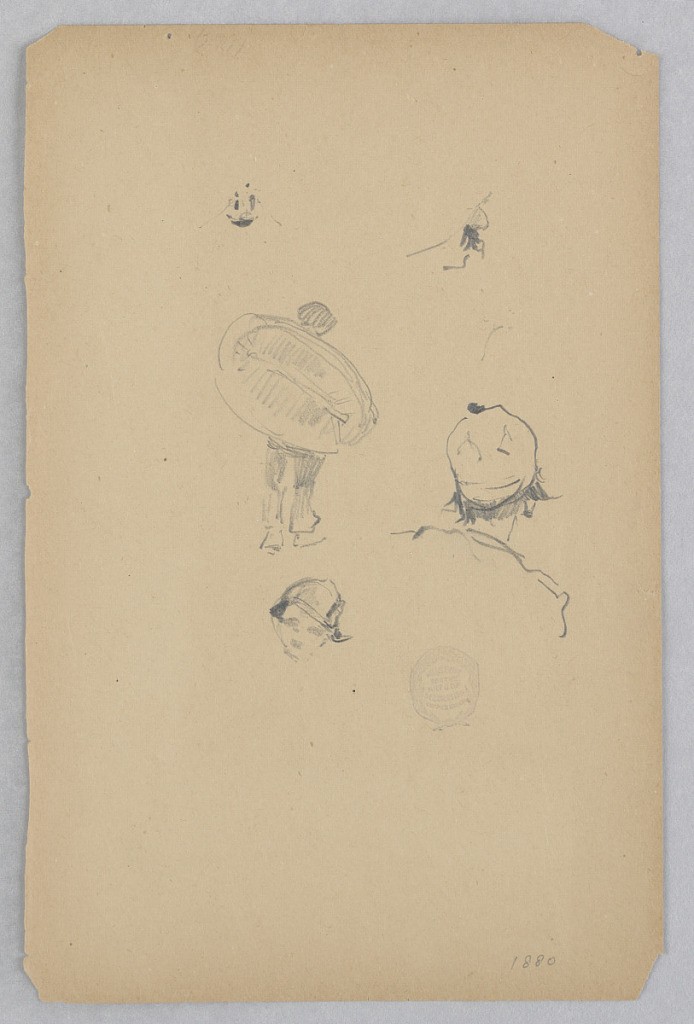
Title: Man
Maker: Robert Frederick Blum, American, 1857–1903
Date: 1880
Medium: Graphite on wove paper
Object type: Drawing
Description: Three partial sketches of a male figure.